Question: I have dragged a plain jane UITableView onto a UIViewController in iOS 7.
Now there is an vertical offset of space before the first cell starts. How do I get rid of it? I want the first line to be much closer to the top edge of where the UITableView actually starts. I did not ask for the large offset did I?

Any ideas?
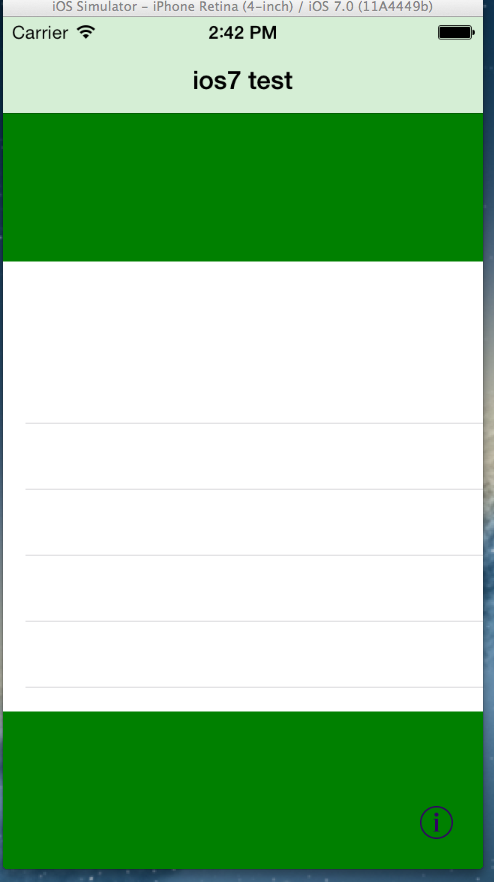
Answer: By default table view controllers will pad the content down under the nav bar so you could scroll the content under it and see it, in a blurred state, underneath the navbar/toolbar.
Looks like you're positioning it at 44 (maybe 64)px to move it out from under the nav bar, but it already compensates for this so you get a big gap.
Go to the storyboard/xib in IB and untick the show content under nav bar stuff.